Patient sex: F
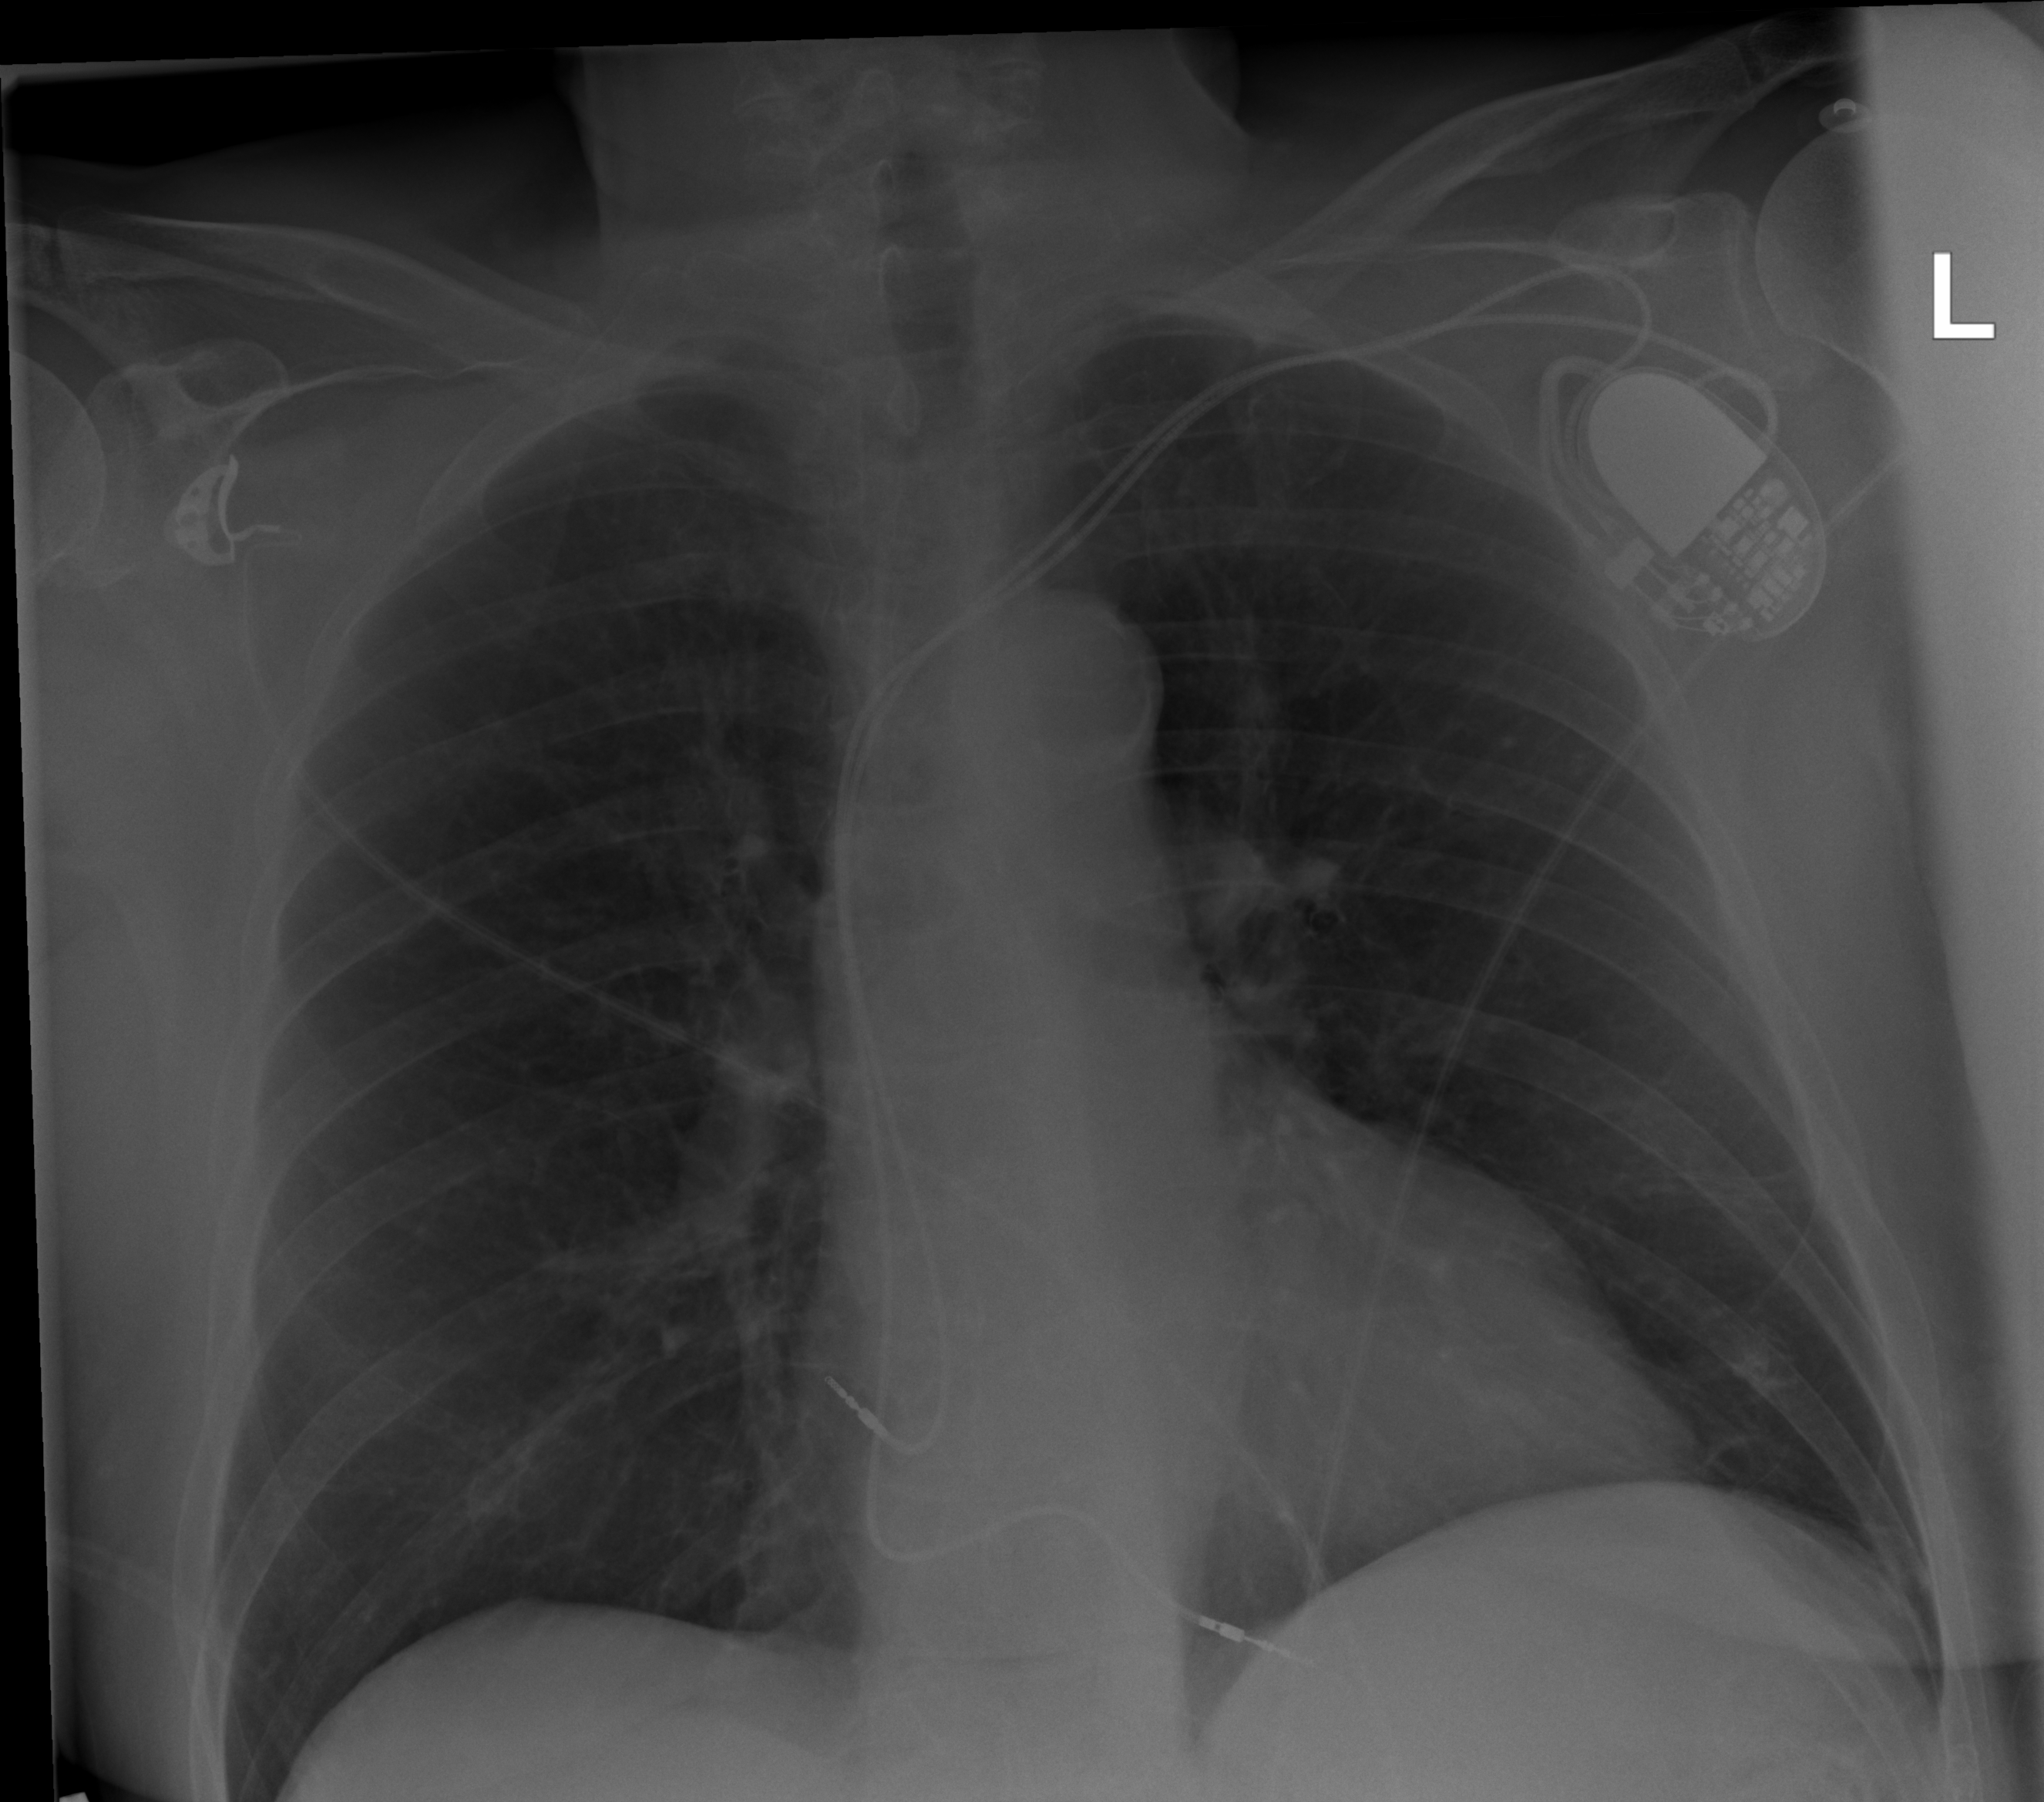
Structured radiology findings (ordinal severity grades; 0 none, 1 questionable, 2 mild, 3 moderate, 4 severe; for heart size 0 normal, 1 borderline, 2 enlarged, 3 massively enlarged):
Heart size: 1
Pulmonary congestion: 0
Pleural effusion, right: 0
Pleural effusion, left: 0
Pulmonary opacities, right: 0
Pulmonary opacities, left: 0
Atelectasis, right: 0
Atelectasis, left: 1